問題: 正方形ABCD、AEDFがあり、点Eは正方形ABCDの内部、点Fは外部にあります。線分ABの中点をMとするとき、∠CFMの大きさは何度ですか。
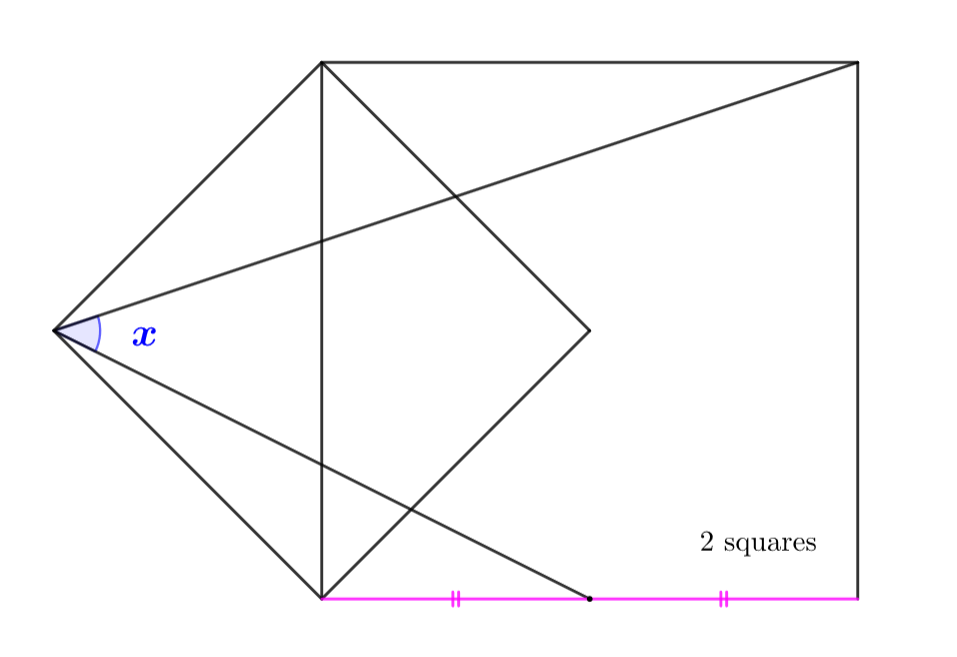
解答: 三角形FMCはFM=CMの直角二等辺三角形であるから、解答は45°。
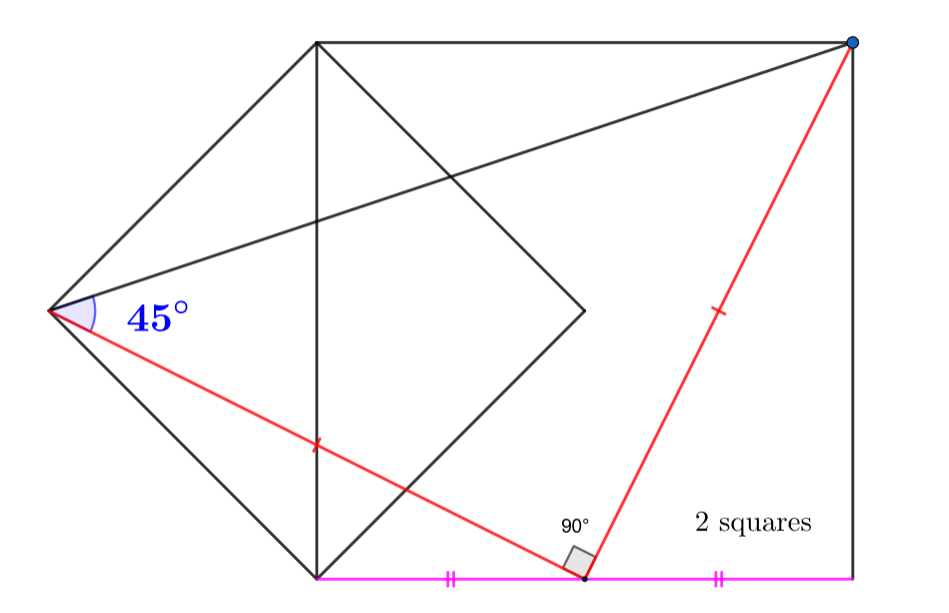
答え: 45
タグ: 正方形